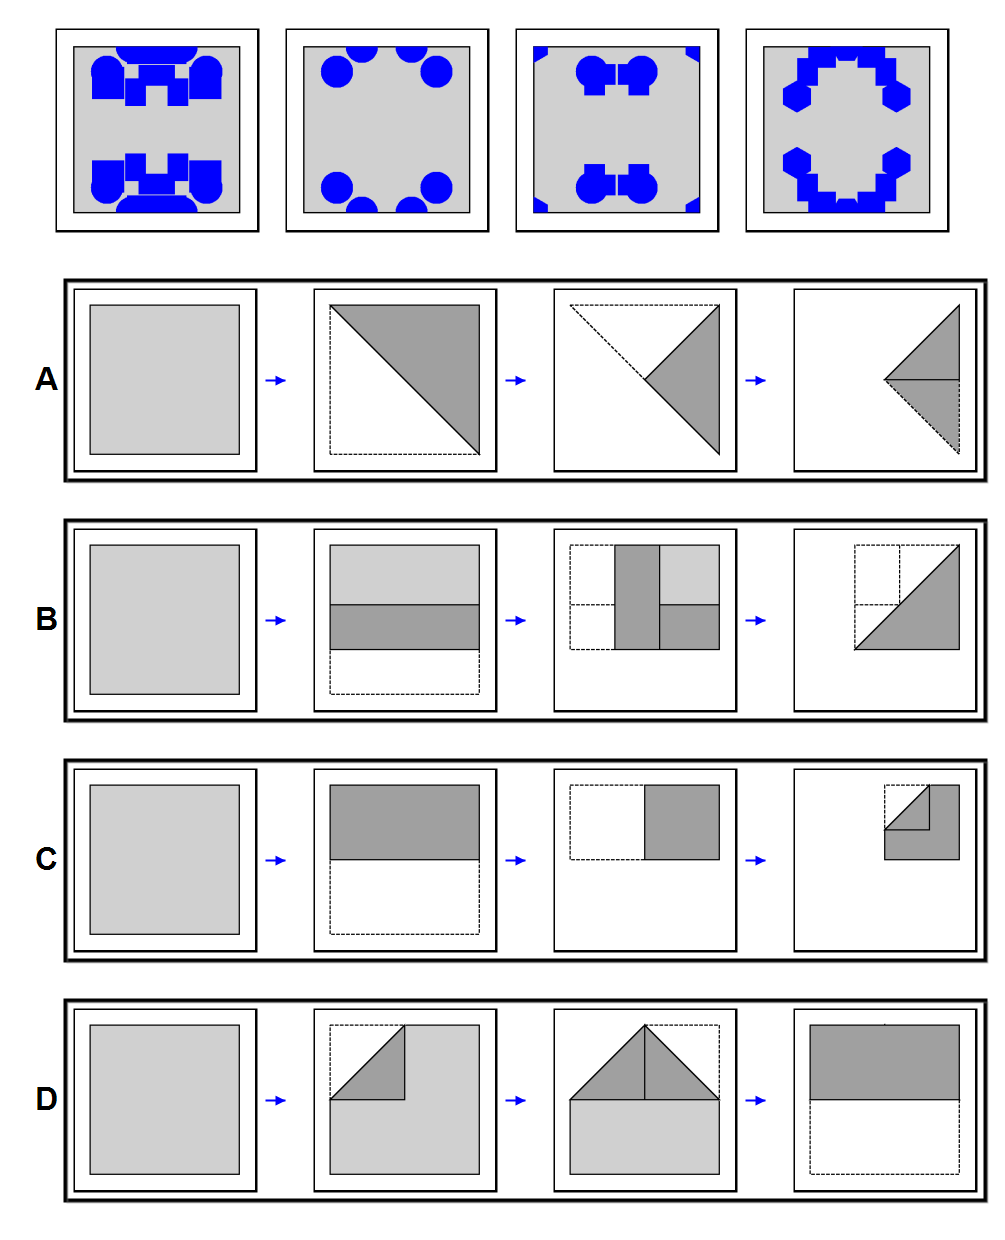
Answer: C